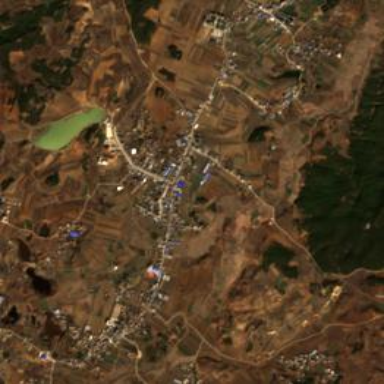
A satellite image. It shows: Ethnic township within town.